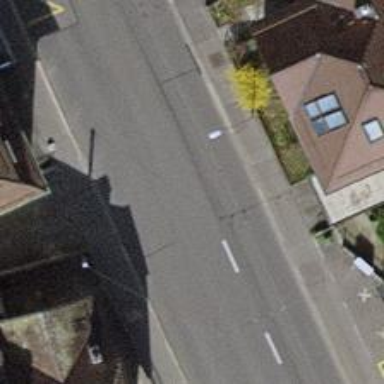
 and there is also designated lane for cycling. Trolley wires are present along the road."